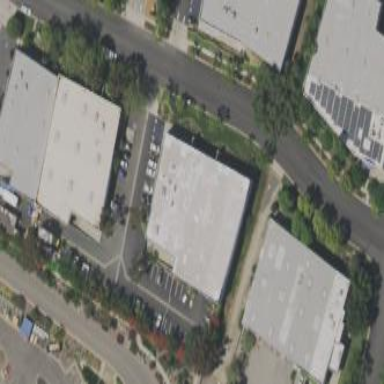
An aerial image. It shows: Warehouse building.